Question: I'm looking to make an image carousel, where a user can toggle between images, by clicking on arrows. For example:

However, I can only use HTML and CSS--no JavaScript (and, therefore, jQuery). I just need the basic setup; smooth transitions and the like are not necessary.
How can I go about accomplishing this?
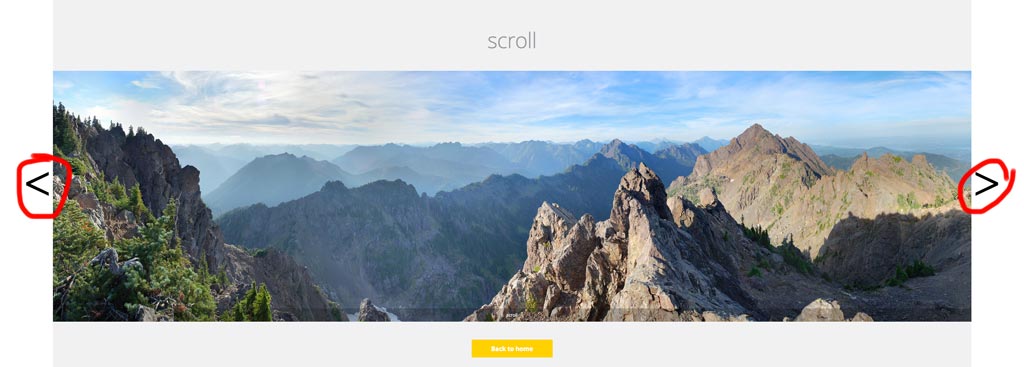
Answer: That's easy! Just use radio buttons and targeted labels.
Radio buttons have the (necessary) behavior of only allowing one to be selected at any one time--just like an image in our carousel.
# Demo
'''
div.wrap2 {
float: left;
height: 500px;
width: 422px;
}
div.group input {
display: none;
left: -100%;
position: absolute;
top: -100%;
}
div.group input ~ div.content {
border: solid 1px black;
display: none;
height: 350px;
margin: 0px 60px;
position: relative;
width: 300px;
}
div.group input:checked ~ div.content {
display: block;
}
div.group input:checked ~ label.previous,
div.group input:checked ~ label.next {
display: block;
}
div.group label {
background-color: #69c;
border: solid 1px black;
display: none;
height: 50px;
width: 50px;
}
img {
left: 0;
margin: 0 auto;
position: absolute;
right: 0;
}
p {
text-align: center;
}
label {
font-size: 4em;
margin: 125px 0 0 0;
}
label.previous {
float: left;
padding: 0 0 30px 5px;
}
label.next {
float: right;
padding: 0 5px 25px 0;
text-align: right;
}
'''
'''
<div class="wrap">
<div class="wrap2">
<div class="group">
<input type="radio" name="test" id="0" value="0">
<label for="4" class="previous">&lt;</label>
<label for="1" class="next">&gt;</label>
<div class="content">
<p>panel #0</p>
<img src="http://i.stack.imgur.com/R5yzx.jpg" width="200" height="286">
</div>
</div>
<div class="group">
<input type="radio" name="test" id="1" value="1">
<label for="0" class="previous">&lt;</label>
<label for="2" class="next">&gt;</label>
<div class="content">
<p>panel #1</p>
<img src="http://i.stack.imgur.com/k0Hsd.jpg" width="200" height="139">
</div>
</div>
<div class="group">
<input type="radio" name="test" id="2" value="2">
<label for="1" class="previous">&lt;</label>
<label for="3" class="next">&gt;</label>
<div class="content">
<p>panel #2</p>
<img src="http://i.stack.imgur.com/Hhl9H.jpg" width="140" height="200">
</div>
</div>
<div class="group">
<input type="radio" name="test" id="3" value="3" checked="">
<label for="2" class="previous">&lt;</label>
<label for="4" class="next">&gt;</label>
<div class="content">
<p>panel #3</p>
<img src="http://i.stack.imgur.com/r1AyN.jpg" width="200" height="287">
</div>
</div>
<div class="group">
<input type="radio" name="test" id="4" value="4">
<label for="3" class="previous">&lt;</label>
<label for="0" class="next">&gt;</label>
<div class="content">
<p>panel #4</p>
<img src="http://i.stack.imgur.com/EHHsa.jpg" width="96" height="139">
</div>
</div>
</div>
</div>
'''
# TLDR: Important notes
- 'input(type="radio")''checked'- - 'labels'- ':checked'-
# Explanation
Here's what the basic HTML structure should look like:
'''
div#holder
div.group
input(type="radio")
label.previous
label.next
div.content
img
div.group
// ... repeat as necessary
'''
'div#holder' will hold all of our content in place. Then, we'll group our radio buttons, labels, and images all under a 'div.group'. This makes sure our radio inputs don't suffer from destructive interference (pun).
# The key is in the selectors (and the labels--make sure to read that section)
First, we'll hide our radio buttons--they're ugly anyway:
'''
div.group input {
display: none;
position: absolute;
top: -100%;
left: -100%;
}
'''
We won't ever have to click the radio buttons. Instead, we'll style our labels and add targets ('for' properties), so that they redirect the click to the appropriate radio input block.
Most of our labels should be hidden:
'''
div.group label {
display: none;
}
'''
Except for those next to a radio input that is toggled on, or ':checked'
'''
div.group input:checked ~ label.previous,
div.group input:checked ~ label.next {
display: block;
}
'''
In addition, the 'div.content' following a checked input should also be displayed:
'''
div.group input:checked ~ div.content {
display: block;
}
'''
However, when the radio button is not checked, 'div.content' should be hidden:
'''
div.group input ~ div.content {
display: none;
position: relative;
}
'''
Bazinga! Now our carousel should be mostly functional, albeit a little ugly. Let's move our labels to the correct position:
'''
label.previous { float: left; }
label.next { float: right; }
'''
And center our images within their respective divs:
'''
img {
left: 0;
margin: 0 auto;
position: absolute;
right: 0;
}
'''
# The last step is how you set up your labels:
'''
<input type="radio" id="1">
<label class="previous" for="0">&lt;</label>
<label class="next" for="2">&gt;</label>
'''
Note how, given a radio input with an 'id' of 'n', the 'label.previous' will have a 'for' attribute of '(n - 1) % M' and the 'label.next' will have a 'for' attribute of '(n + 1) % M', where 'M' is the number of images in the carousel.
## Extra
If you're using Jade (or some other template engine), you can set it up with a simple for-loop like this:
'''
div.wrap2
- var imgs = [[200, 286], [200, 139], [140, 200], [200, 287], [96, 139]];
- for (var i = 0; i < imgs.length; i++)
div.group
input(type="radio" name="test" id="#{i}" value="#{i}" checked="#{input == 3}")
label(for="#{(i - 1 + imgs.length) % imgs.length}").previous &lt;
label(for="#{(i + 1) % imgs.length}").next &gt;
div.content
p panel ##{i}
img(src="http://placekitten.com/g/#{imgs[i].join('/')}"
height="#{imgs[i][1]}"
width="#{imgs[i][0]}"
)
'''